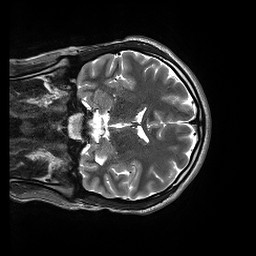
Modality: T2w
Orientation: coronal
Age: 22
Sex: male